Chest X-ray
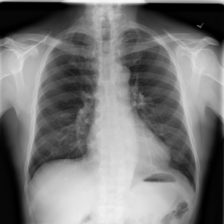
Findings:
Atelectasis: negative
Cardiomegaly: negative
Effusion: negative
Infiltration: positive
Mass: negative
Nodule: negative
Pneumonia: negative
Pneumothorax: negative
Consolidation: negative
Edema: negative
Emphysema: negative
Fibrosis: negative
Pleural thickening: negative
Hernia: negative